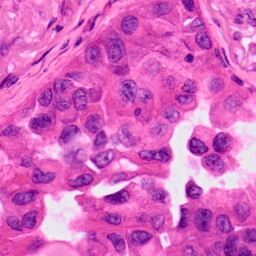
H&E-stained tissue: Lung